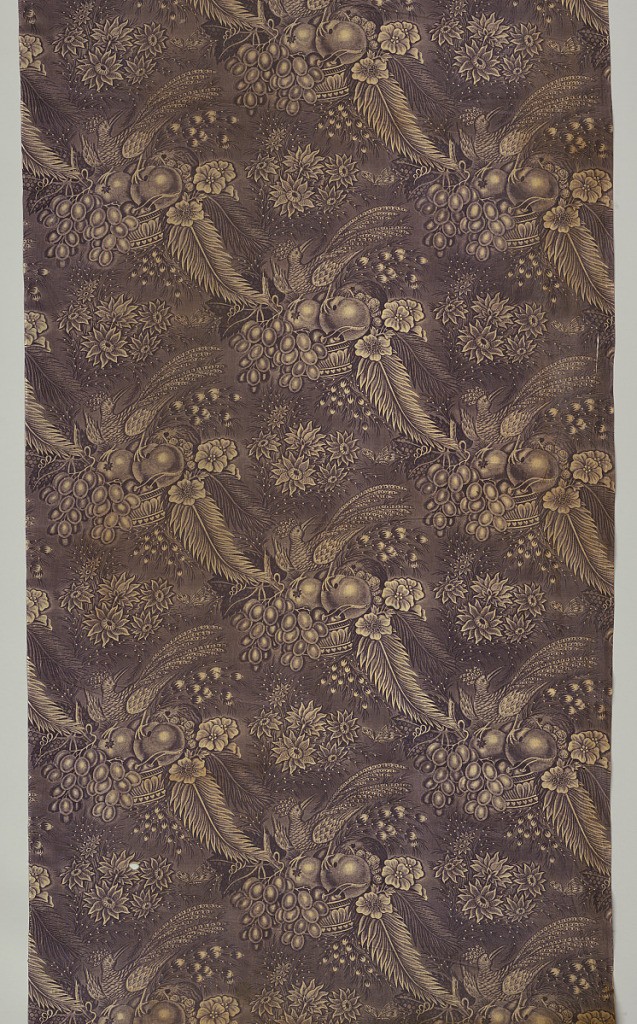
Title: Textile
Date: ca. 1835
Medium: cotton Technique: printed by engraved roller on plain weave; mordant for purple
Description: Offset repeat of an exotic bird perched on top of a bowl of fruit. Three motifs within fabric width. Lengths of fabric continue repeat with 1/2" additional of pattern for seam allowance.